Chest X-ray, AP view. Patient: 42 years old, sex M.
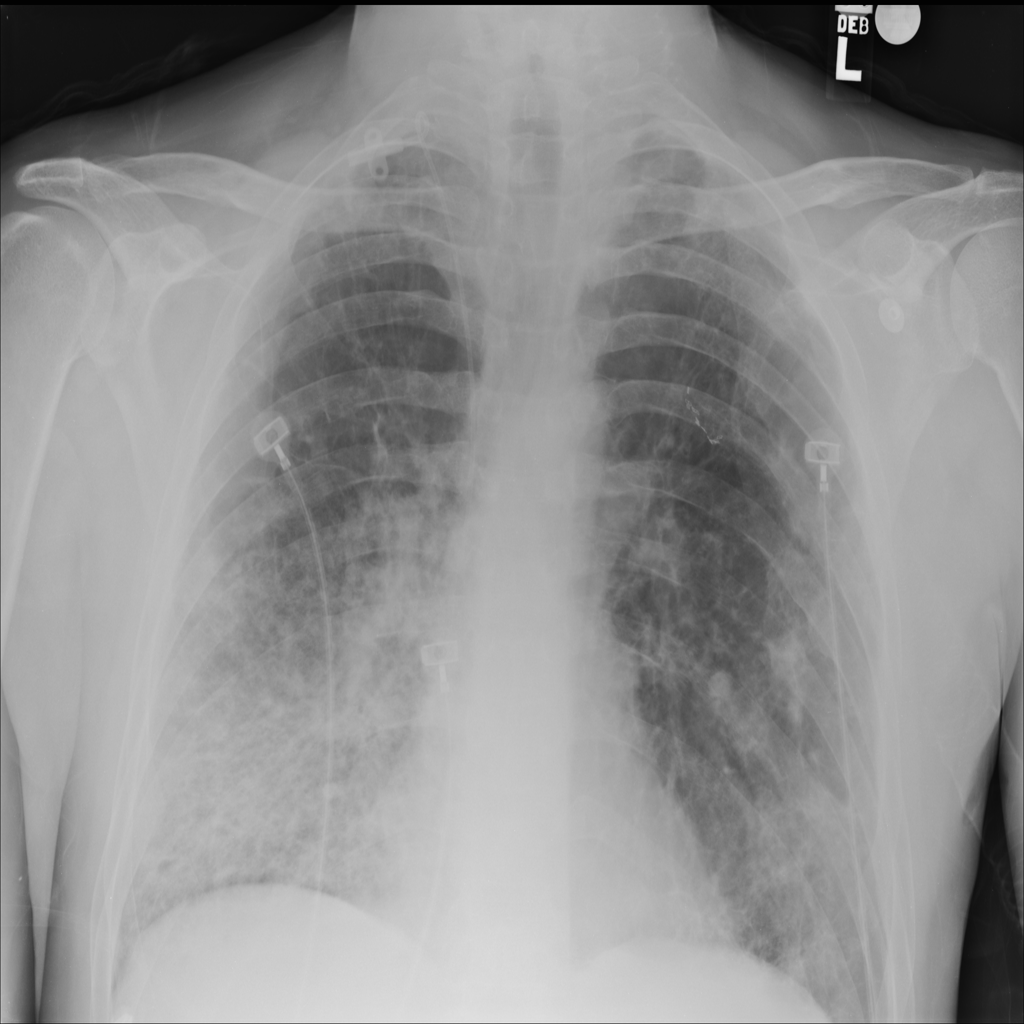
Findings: Infiltration, Nodule